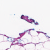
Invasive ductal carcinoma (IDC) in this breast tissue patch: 0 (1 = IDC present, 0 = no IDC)